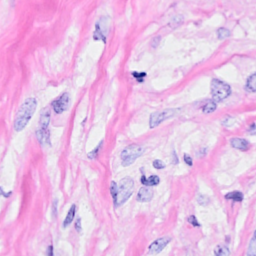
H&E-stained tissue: Breast